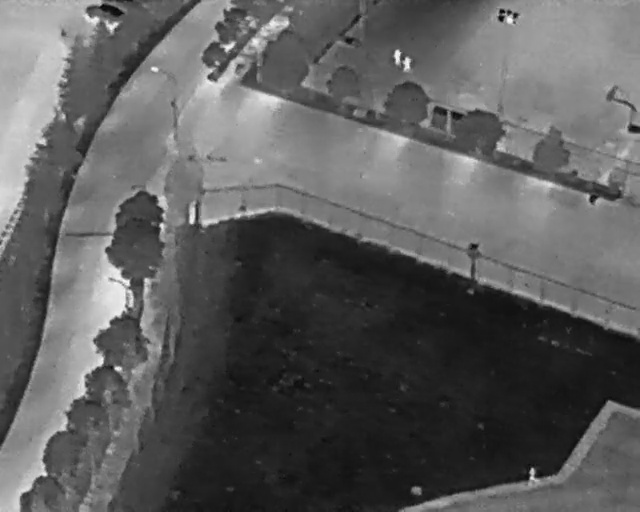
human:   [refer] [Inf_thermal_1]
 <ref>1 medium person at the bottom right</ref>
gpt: <box>[[81, 91, 84, 93, 2]]</box>

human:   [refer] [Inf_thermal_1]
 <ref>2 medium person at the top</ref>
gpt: <box>[[62, 11, 64, 13, 2], [60, 10, 63, 11, 2]]</box>

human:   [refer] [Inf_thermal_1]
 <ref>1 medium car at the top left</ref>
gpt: <box>[[14, -1, 18, 7, 8]]</box>